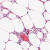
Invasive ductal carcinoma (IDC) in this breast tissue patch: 0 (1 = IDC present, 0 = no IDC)